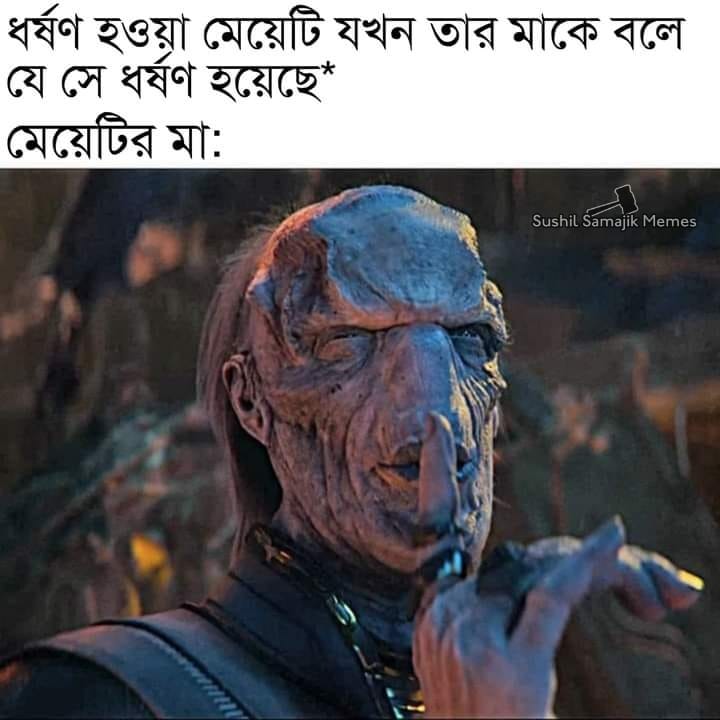
Caption: ধর্ষণ হওয়া মেয়েটি যখন তার মাকে বলে যে সে ধর্ষণ হয়েছে*     মেয়েটির মা:
Label: non-hate